Aerial crown-view tile of a tropical tree (Barro Colorado Island, Panama), acquired 20240813:
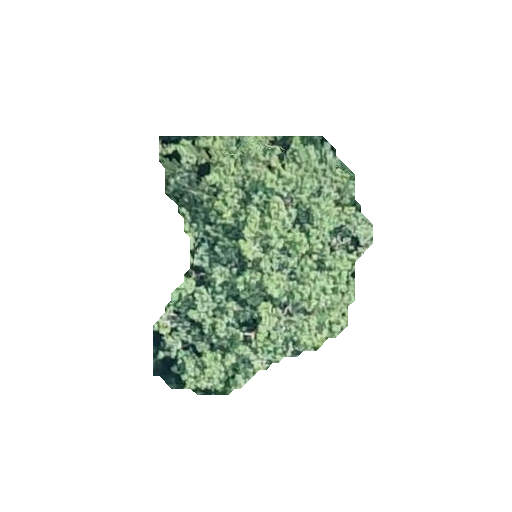
Species: Virola surinamensis
GBIF accepted scientific name: Virola surinamensis
Crown area: 63.953 m²